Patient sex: M
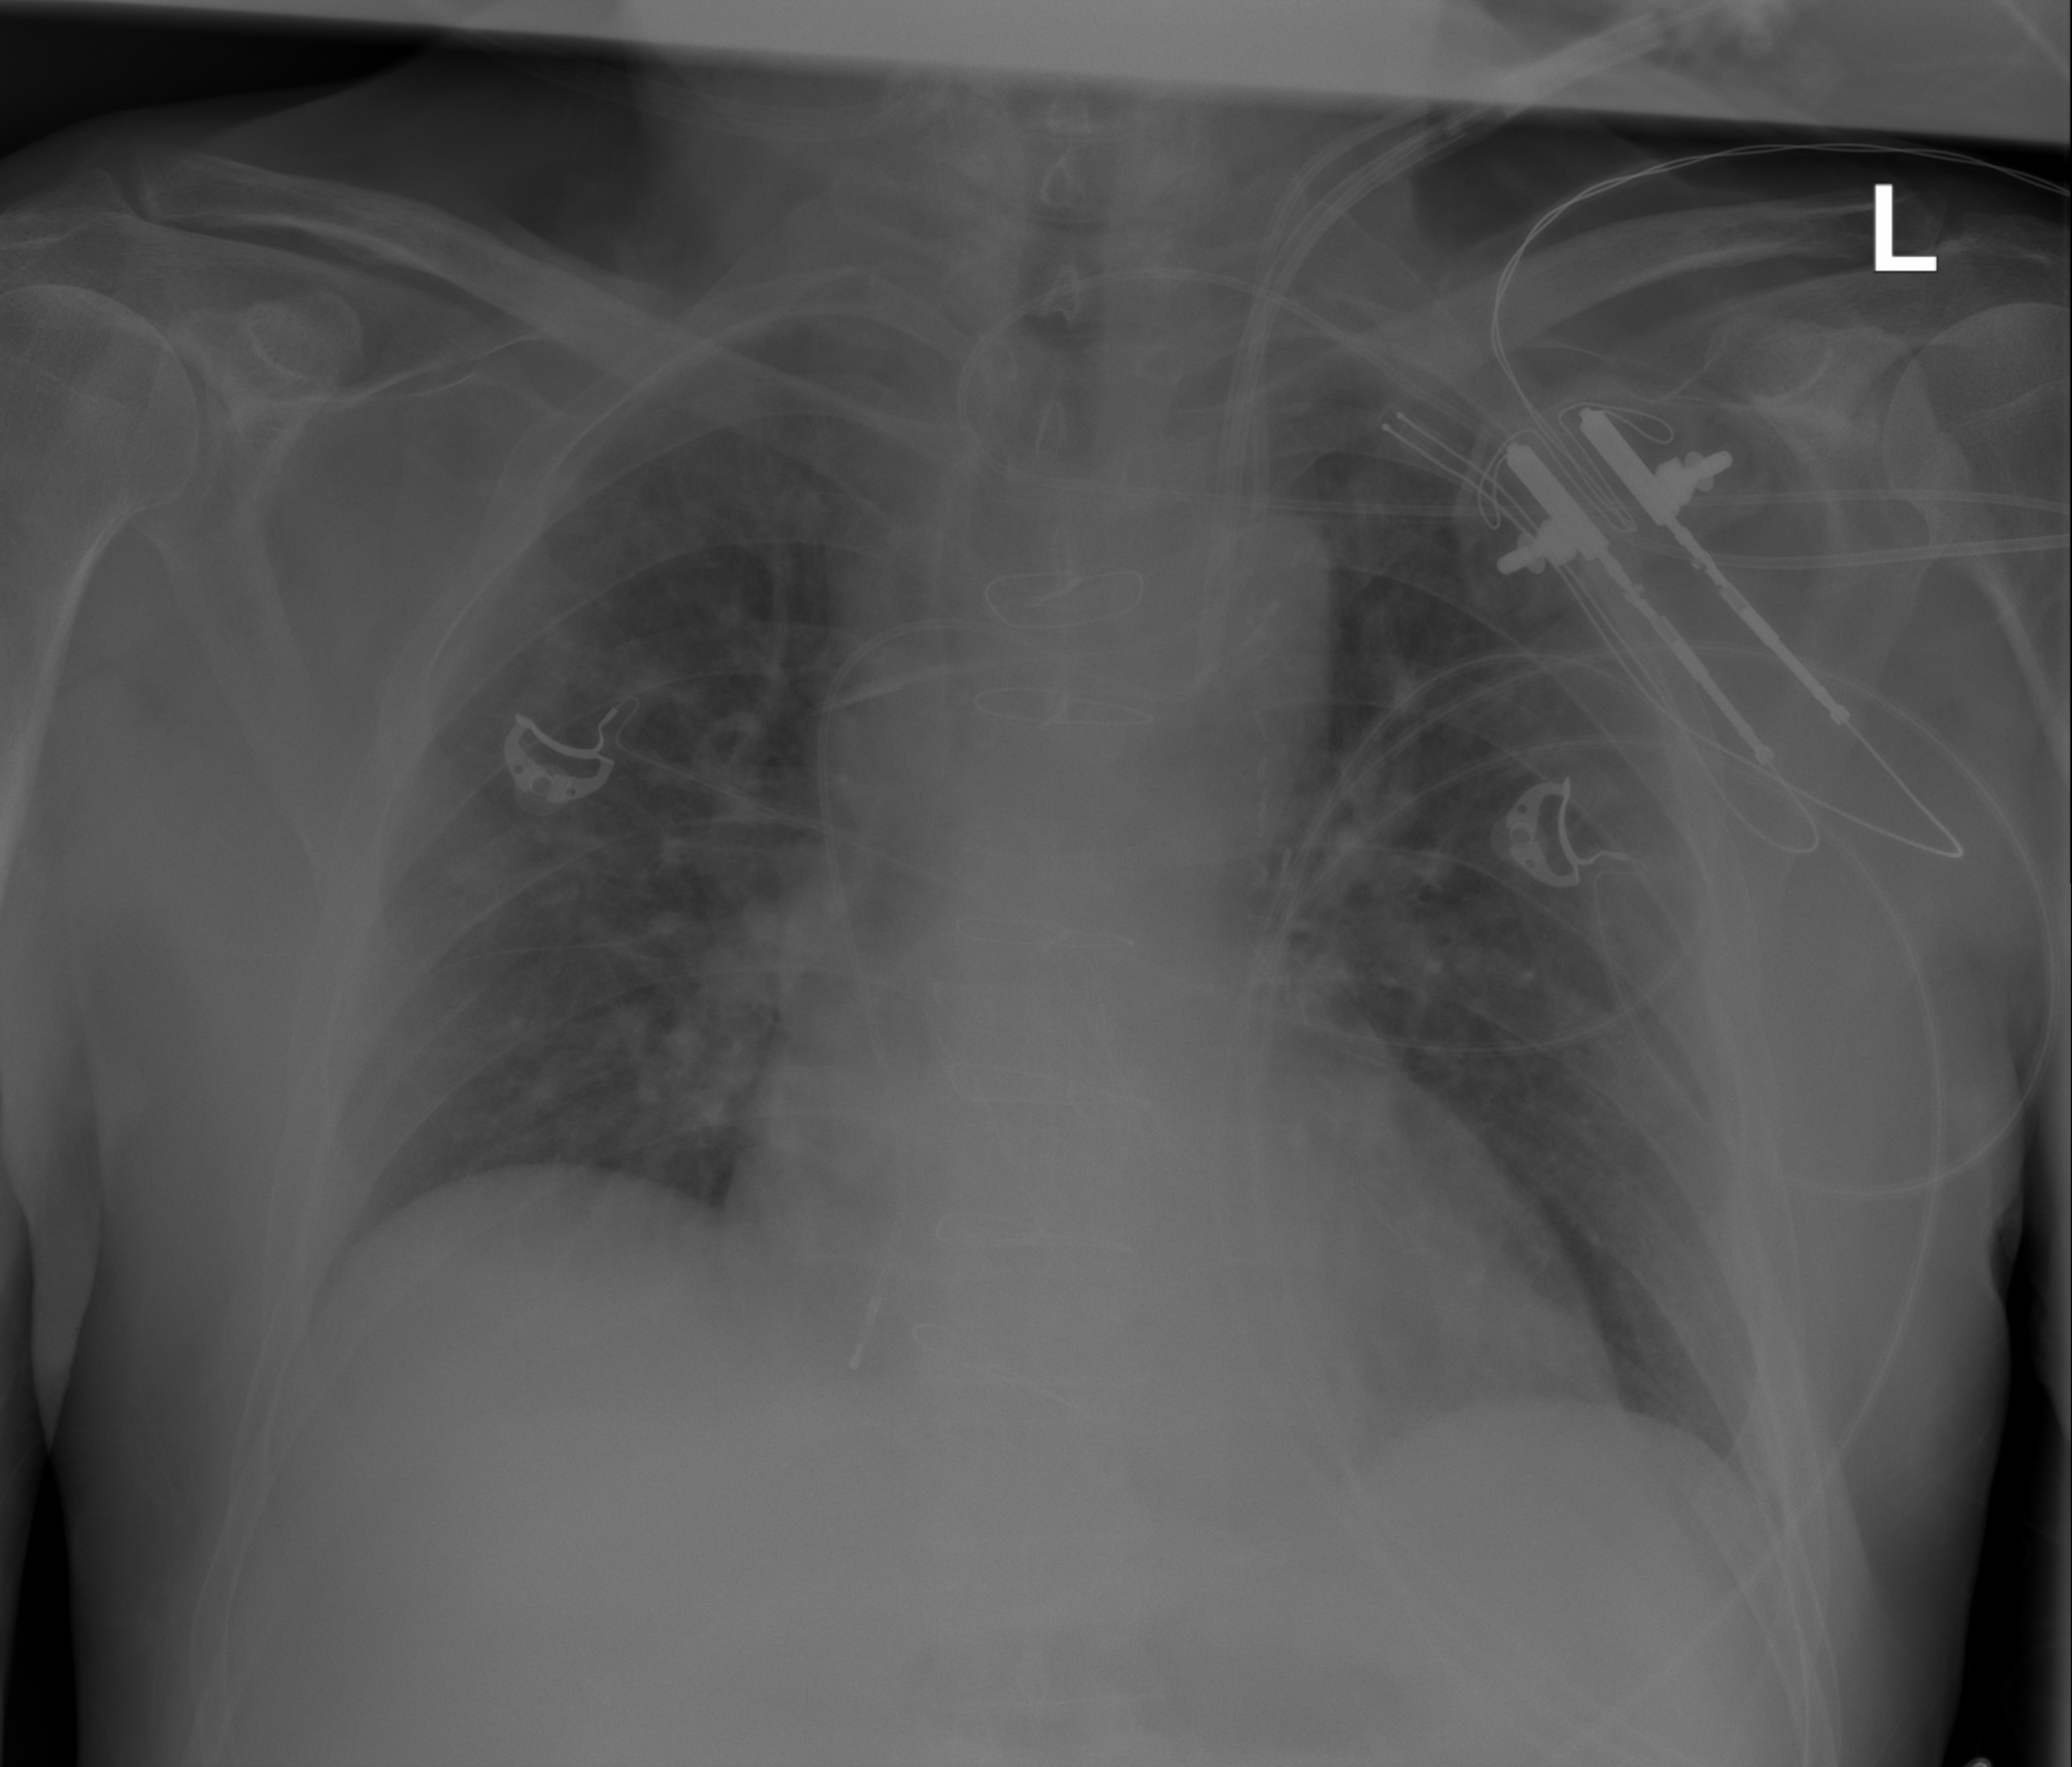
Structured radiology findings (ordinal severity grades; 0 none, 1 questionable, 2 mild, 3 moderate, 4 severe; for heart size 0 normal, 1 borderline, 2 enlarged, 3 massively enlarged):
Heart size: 2
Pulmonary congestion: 2
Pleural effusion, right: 0
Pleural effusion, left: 0
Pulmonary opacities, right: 2
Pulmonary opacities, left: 2
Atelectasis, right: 2
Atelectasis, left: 2